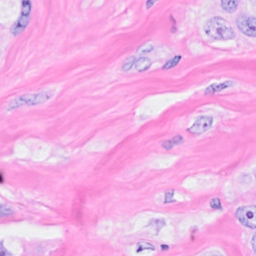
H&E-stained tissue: Breast